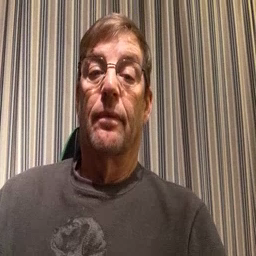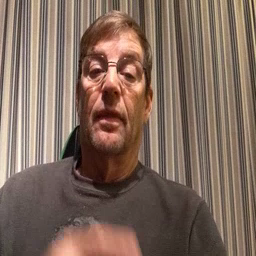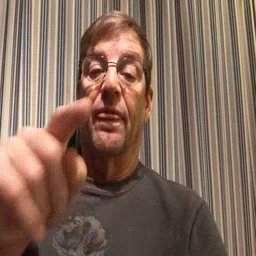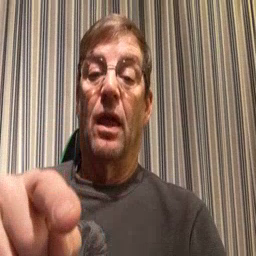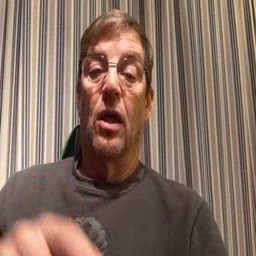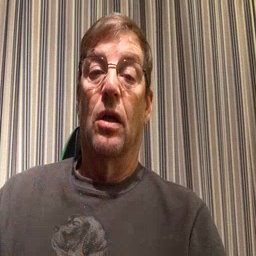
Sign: there